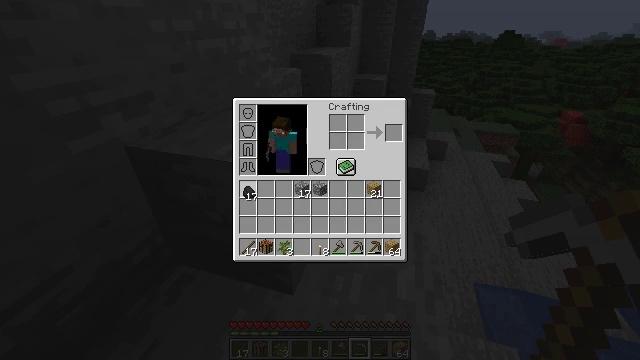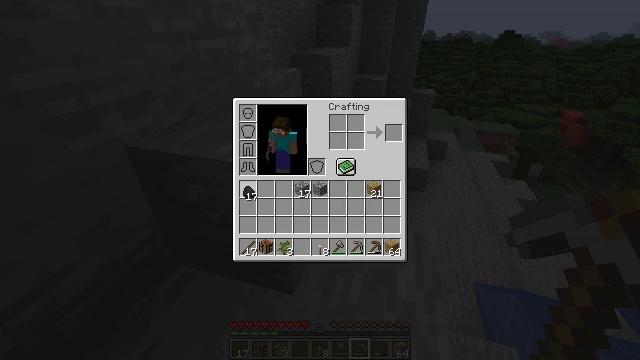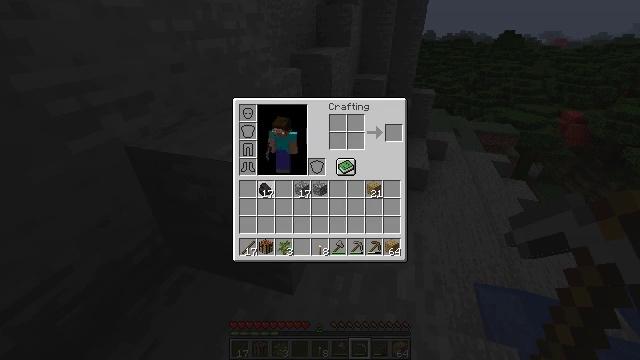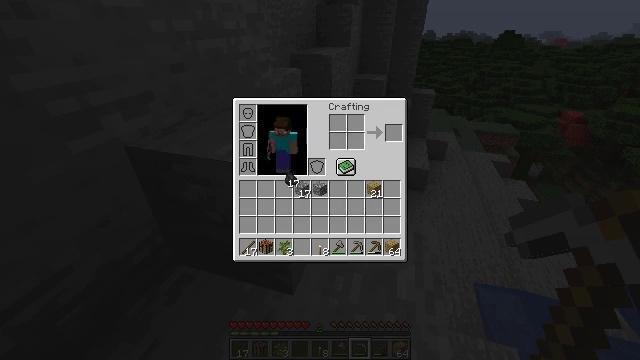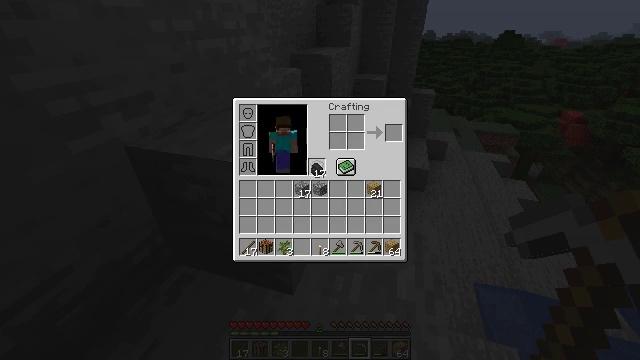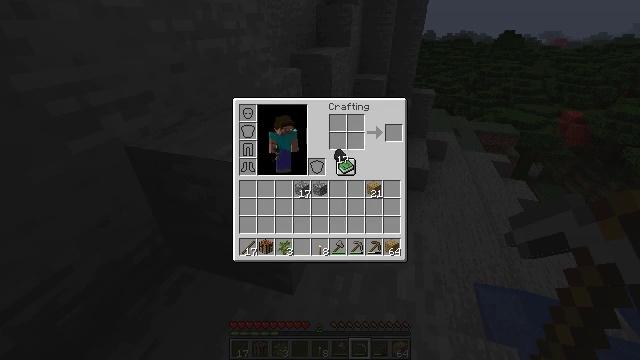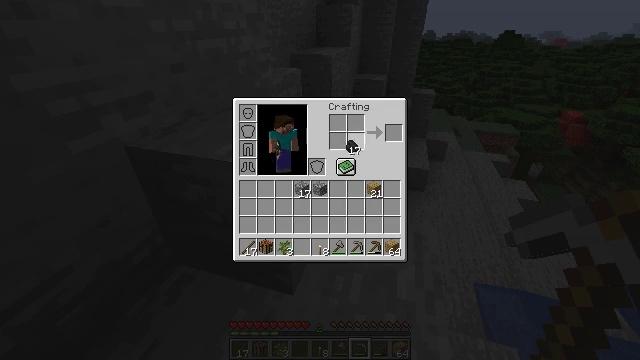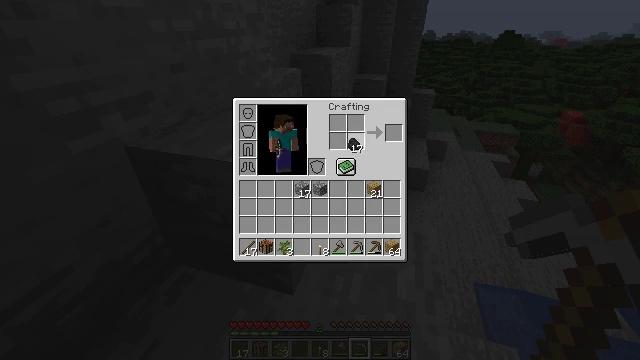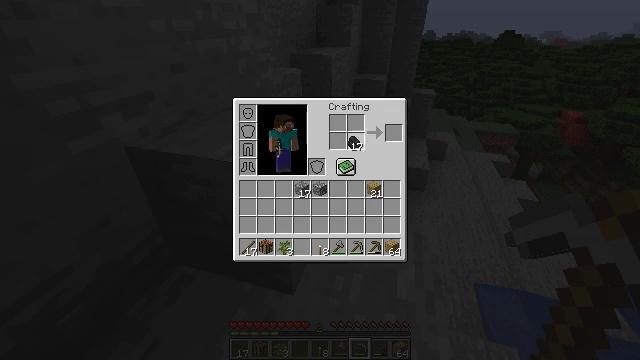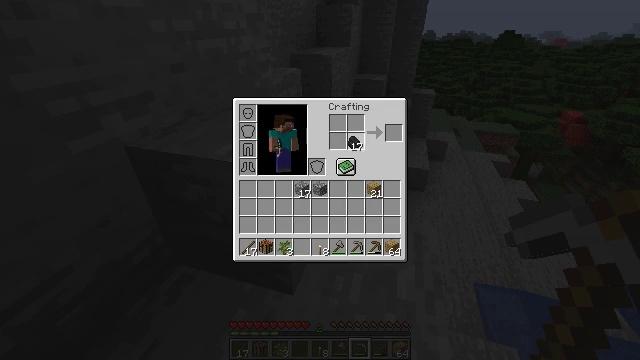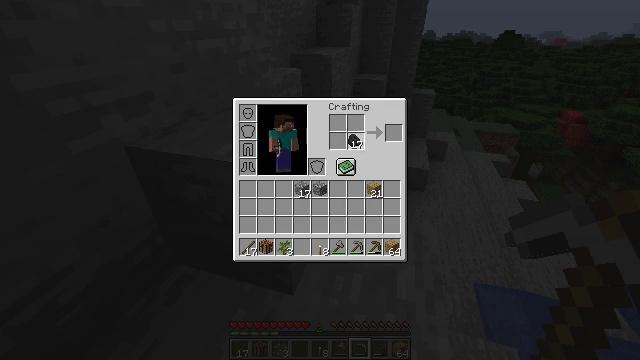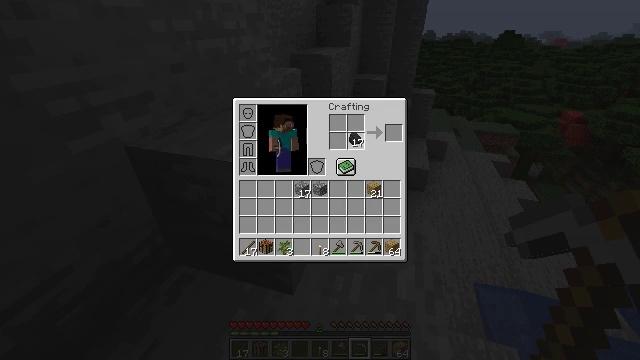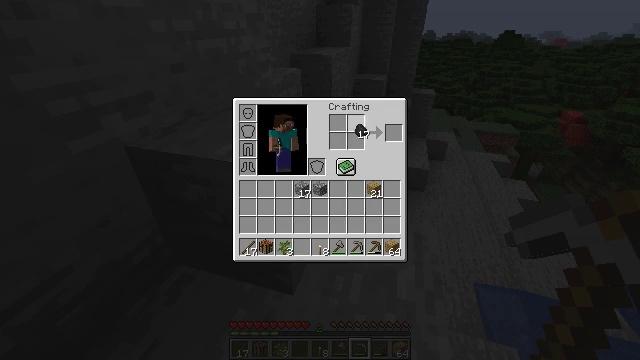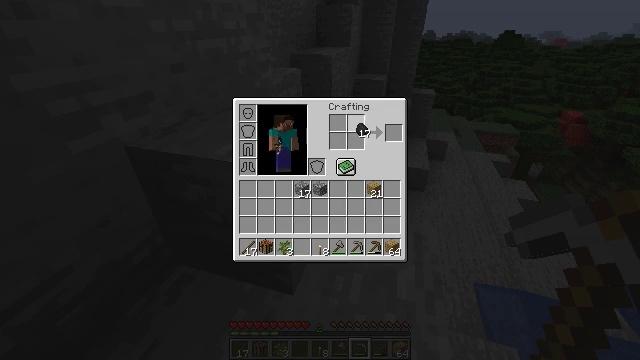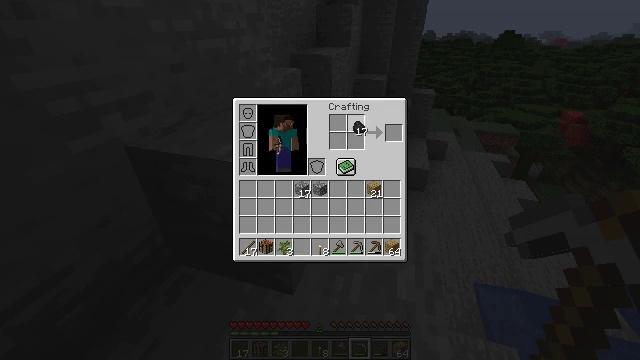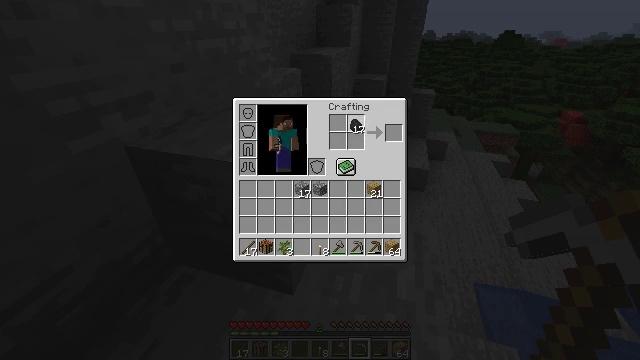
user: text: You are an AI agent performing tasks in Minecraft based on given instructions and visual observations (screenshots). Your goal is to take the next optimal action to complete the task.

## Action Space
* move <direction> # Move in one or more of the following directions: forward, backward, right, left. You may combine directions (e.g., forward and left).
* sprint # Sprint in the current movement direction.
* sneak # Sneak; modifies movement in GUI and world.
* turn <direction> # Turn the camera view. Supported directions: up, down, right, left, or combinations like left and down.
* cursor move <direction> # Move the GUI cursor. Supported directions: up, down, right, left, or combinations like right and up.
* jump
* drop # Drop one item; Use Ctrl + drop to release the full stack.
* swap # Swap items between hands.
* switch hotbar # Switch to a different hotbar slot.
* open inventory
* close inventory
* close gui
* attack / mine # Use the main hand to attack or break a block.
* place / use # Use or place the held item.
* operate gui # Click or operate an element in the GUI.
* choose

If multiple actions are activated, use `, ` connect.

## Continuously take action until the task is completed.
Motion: motion action
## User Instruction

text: Use sticks and coal to craft a torch.
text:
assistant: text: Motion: operate gui
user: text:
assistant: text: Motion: cursor move right
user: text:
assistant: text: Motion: cursor move right and up
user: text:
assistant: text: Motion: cursor move right and up
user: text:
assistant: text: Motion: cursor move right and up
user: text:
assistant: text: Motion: cursor move right and up
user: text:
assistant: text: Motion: no_op
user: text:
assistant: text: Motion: no_op
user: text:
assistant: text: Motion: no_op
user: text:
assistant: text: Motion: no_op
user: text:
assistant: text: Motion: no_op
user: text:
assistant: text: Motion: cursor move up
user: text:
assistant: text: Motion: no_op
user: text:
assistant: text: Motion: no_op
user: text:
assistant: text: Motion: no_op
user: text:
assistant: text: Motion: no_op
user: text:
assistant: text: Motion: no_op
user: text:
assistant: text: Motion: no_op
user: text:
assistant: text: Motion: operate gui
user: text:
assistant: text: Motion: operate gui
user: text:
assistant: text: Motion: operate gui
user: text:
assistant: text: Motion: no_op
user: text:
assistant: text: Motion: no_op
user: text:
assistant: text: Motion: no_op
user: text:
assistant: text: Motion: no_op
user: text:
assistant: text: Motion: no_op
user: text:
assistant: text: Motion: no_op
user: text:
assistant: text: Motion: cursor move down
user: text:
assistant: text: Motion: cursor move left and down
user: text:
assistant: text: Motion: cursor move left and down